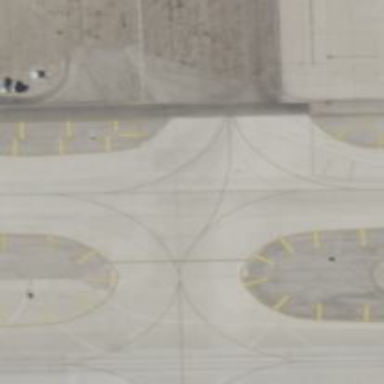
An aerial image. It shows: Image of taxiway at airport.